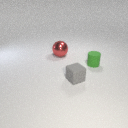
small gray rubber cube to the left of small green rubber cylinder